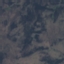
Land use / land cover class: HerbaceousVegetation